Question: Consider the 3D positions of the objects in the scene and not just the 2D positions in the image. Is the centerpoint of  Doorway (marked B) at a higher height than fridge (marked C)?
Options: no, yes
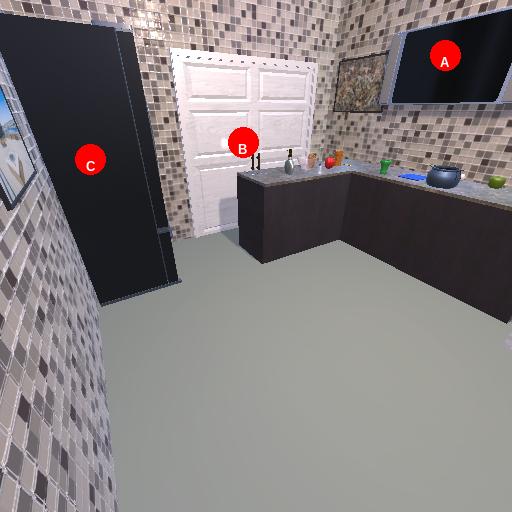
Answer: no